Interaction volume radius: 10 \u00c5
Interaction volume height: 10 \u00c5
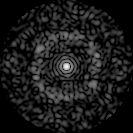
Disorder parameter: 0.8365